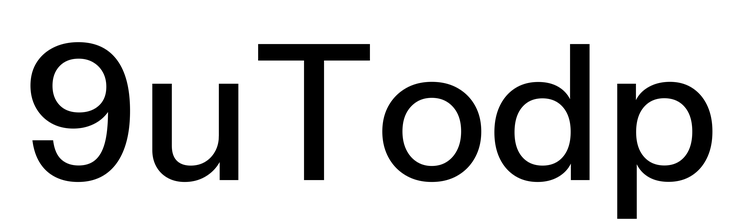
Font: InstrumentSans_Medium